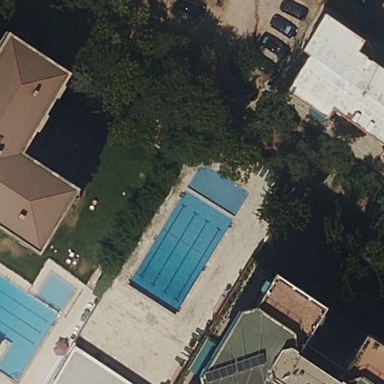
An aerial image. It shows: Swimming pool located in leisure land.